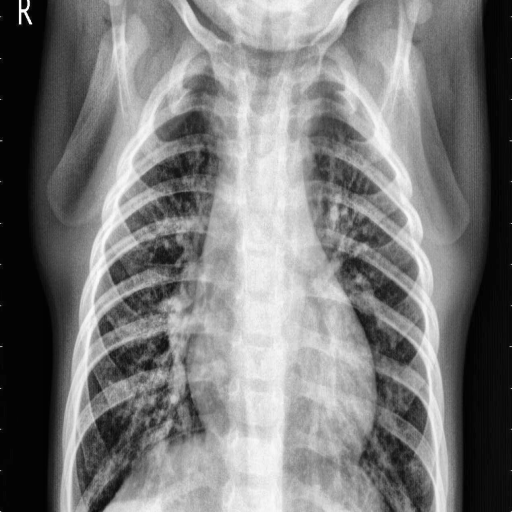
Finding: PNEUMONIA